Question: I have a 'RESTful' application with 'Laravel 4' and 'Angular JS'.
In my Laravel Controller,
'''
public function index() {
$careers = Career::paginate( $limit = 10 );
return Response::json(array(
'status' => 'success',
'message' => 'Careers successfully loaded!',
'careers' => $careers->toArray()),
200
);
}
'''
And the angular script,
'''
var app = angular.module('myApp', ['ngResource']);
app.factory('Data', function(){
return {
root_path: "<?php echo Request::root(); ?>/"
};
});
app.factory( 'Career', [ '$resource', 'Data', function( $resource, Data ) {
return $resource( Data.root_path + 'api/v1/careers/:id', { id: '@id'});
}]);
function CareerCtrl($scope, $http, Data, Career) {
$scope.init = function () {
$scope.careers = Career.query();
};
}
'''
Here I am little confused to handle the response data to assign to scope variable, now I am getting empty array '[]' in '$scope.careers'. And also How can I handle success and error to show some messages like the following normal '$http service',
'''
$scope.init = function () {
Data.showLoading(); // loading progress
$http({method: 'GET', url: Data.root_path + 'api/v1/careers'}).
success(function(data, status, headers, config) {
Data.hideLoading();
$scope.careers = data.careers.data;
}).
error(function(data, status, headers, config) {
if(data.error.hasOwnProperty('message')) {
errorNotification(data.error.message);
} else {
errorNotification();
}
$scope.careers = [];
});
};
'''
See my request in console using $resource.

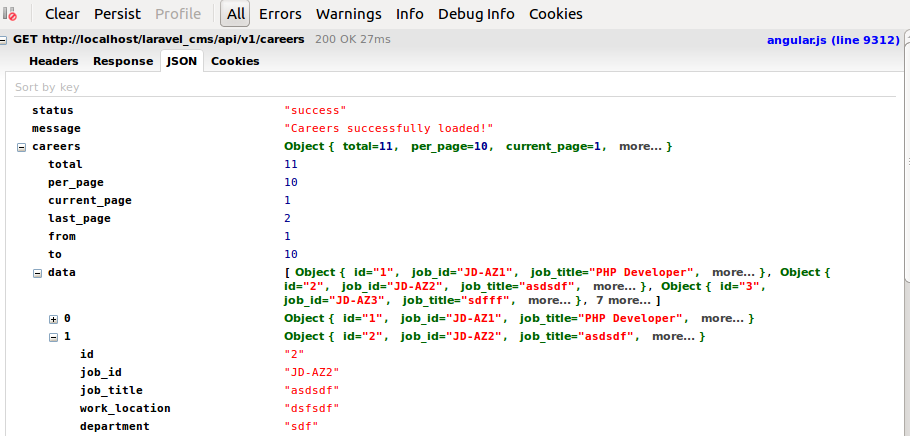
Answer: Try this:
'''
app.factory( 'Career', [ '$resource', 'Data', function( $resource, Data ) {
return $resource( Data.root_path + 'api/v1/careers/:id', { id: '@id'}, {
query: {
isArray: false,
method: 'GET'
}
});
}]);
Career.query(function(res) {
$scope.careers = res.careers.data;
}, function(error) {
// Error handler code
});
'''